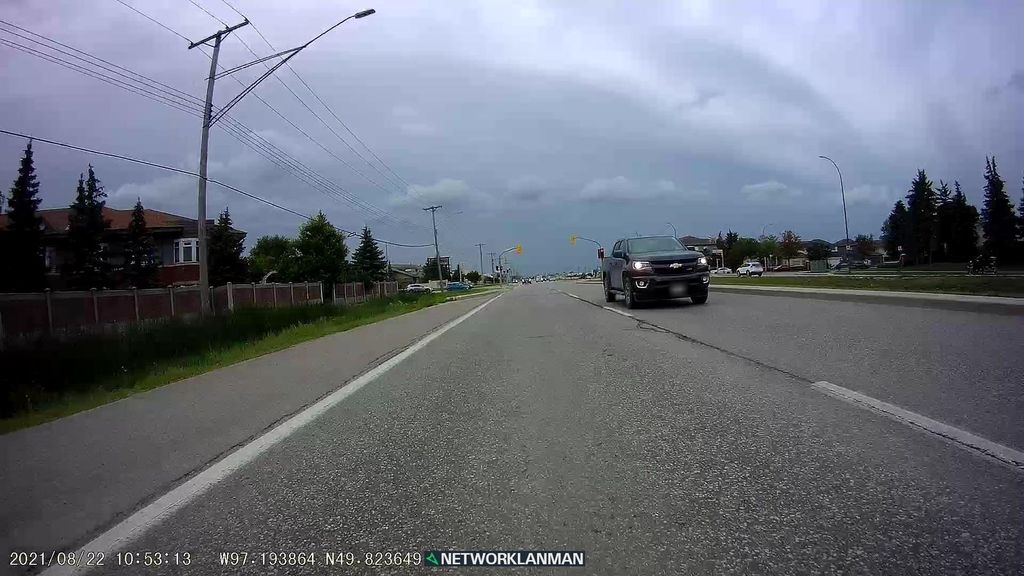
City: winnipeg